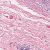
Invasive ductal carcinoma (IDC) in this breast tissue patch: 0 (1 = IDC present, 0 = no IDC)